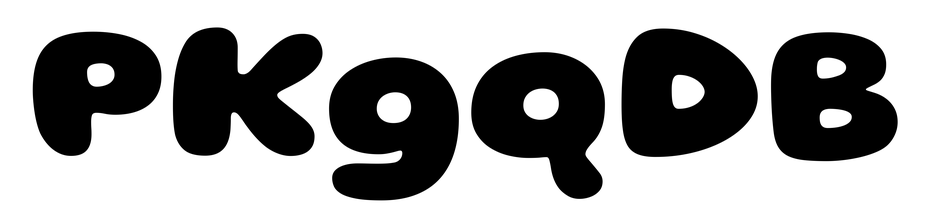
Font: Gluten_ExtraBold